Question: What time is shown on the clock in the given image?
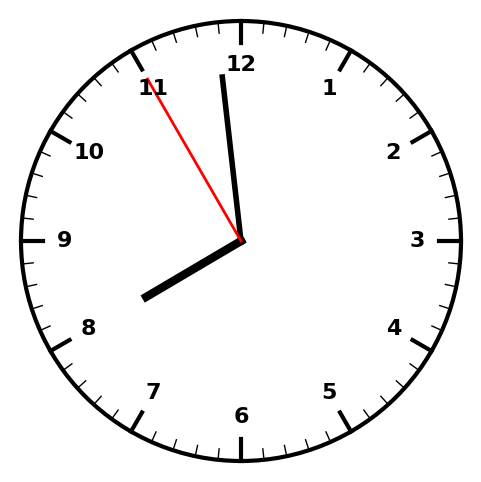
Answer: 07:58:55